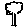
Label: tree